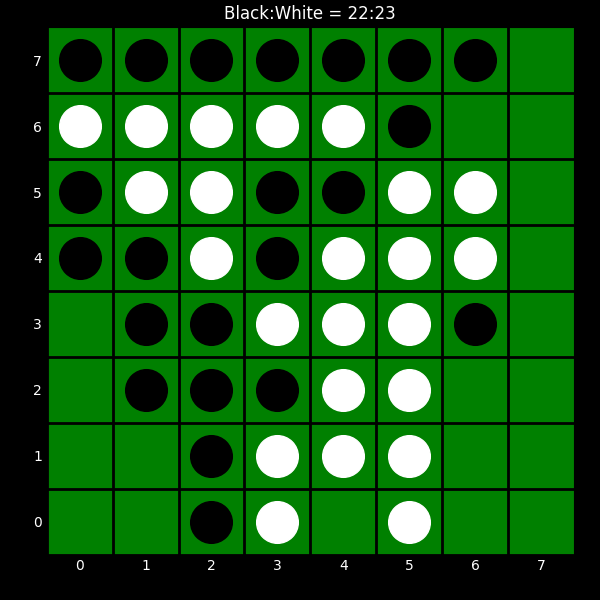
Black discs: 22
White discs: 23